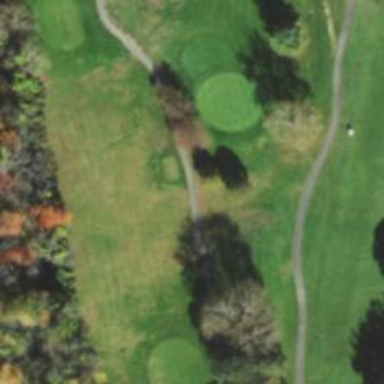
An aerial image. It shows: Pathway for golfing.